Question: I have a navigation like this:

Could I do this with css? Or do I have to cut the background image and use it in my css? I was just wondering if it could be done with pure css and don't use the background-image.
I'm not the best in css so if this is possible could you maybe give some link or some keywords that I can search on?
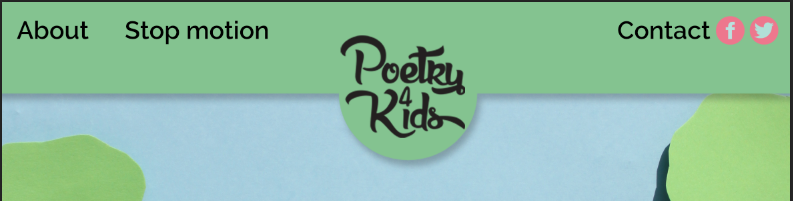
Answer: In CSS , you can eventually use box-shadow and border-radius: <URL>
CSS
'''
body , html{
background:#ACD1DF;
margin:0;
}
nav {
position:relative;
height:80px;
box-shadow:0 0 5px;
background:#84C390;
margin:0;
padding:5px:
}
img {
border-radius:100%;
box-shadow:0 8px 5px -4px gray;/* shadow's size is reduce to only at bottom */
display:block;
margin:auto;
}
ul, li {
display:inline-block;
margin:0 1em;
}
'''
HTML use for demo:
'''
<nav>
<ul>
<li><a href="#">lien</a></li>
<li><a href="#">lien</a></li>
</ul>
<img src="http://dummyimage.com/95x95/84C390&text=lorem"/>
</nav>
'''